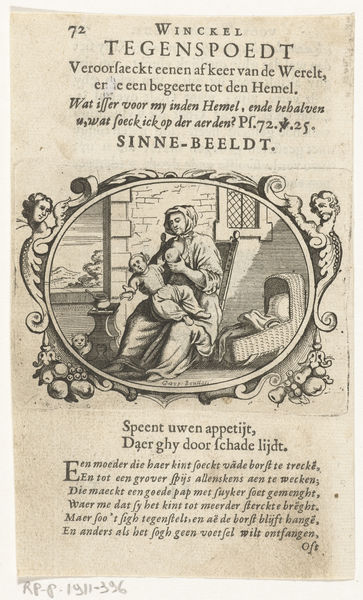
Titel: Tegenspoed doet ons naar de hemel verlangen
Künstler: Gaspar Bouttats
Standort: Amsterdam
Institution: Rijksmuseum
Schlagwörter: chair, people, white, window, black, dress, lady, wall, woman, print, angel, angels, fruit, sky, lap, mountain, german, child, shutters, paper, frame, mother, etching, illustration, story, writing, photo, breast, children, human, basket, family, engraving, english, circle, home, book, baby, dutch, script, humans, page, text, manuscript, feeding, infant, nursing, shutter, breastfeeding, milk, news, title, feed, cirle, pamphlet, advert, cradle, h, artwork, boob, renaisance, 72, tit, breastfeed, crandle, speent, crattle, winckel, bassinet, brib, appetite, newspapaer, dutc, titty, tengenspoedt